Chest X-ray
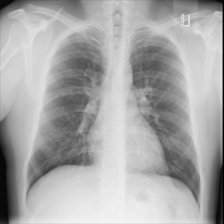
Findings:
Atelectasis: negative
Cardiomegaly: negative
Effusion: negative
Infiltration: negative
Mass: negative
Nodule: negative
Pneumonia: negative
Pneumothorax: negative
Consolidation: negative
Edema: negative
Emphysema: negative
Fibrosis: negative
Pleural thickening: negative
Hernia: negative